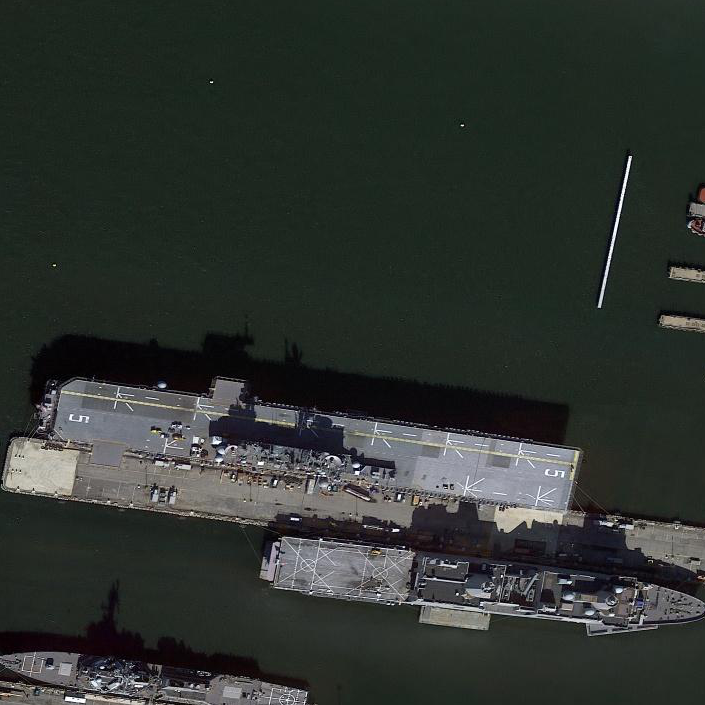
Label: assault